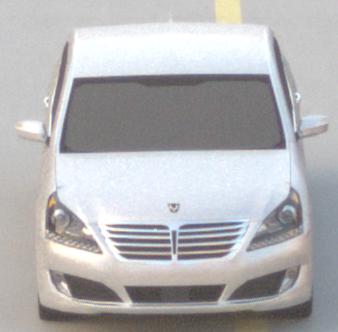
Make: Hyundai
Model: Equus
Detailed model: Gen. 2 VI
Model produced from: 2009
Model produced until: 2016
Doors: 4
Color: white
Road condition: dry road
Daytime: sunrise or sunset
Contrast: low contrast